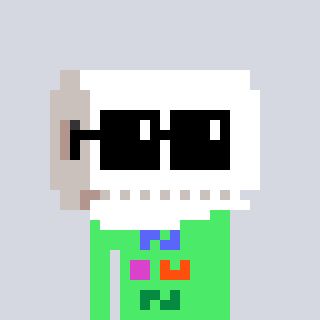
a pixel art character with square black sunglasses, a toiletpaper-full-shaped head and a teal-colored body on a cool background